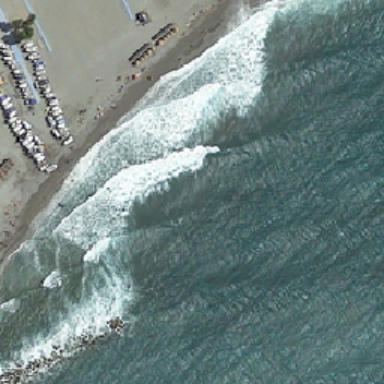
White waves between the yellow beach and the green ocean .